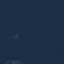
Land use / land cover: SeaLake